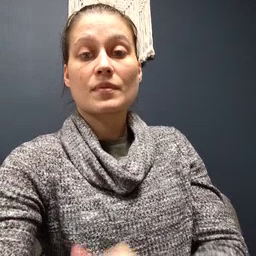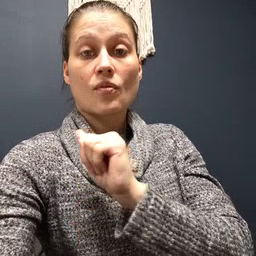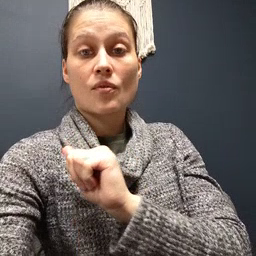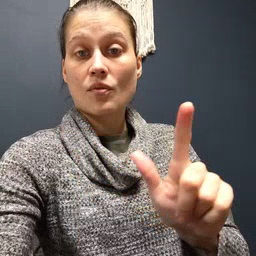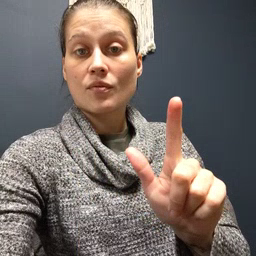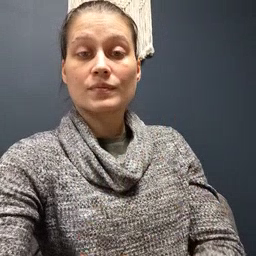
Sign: all